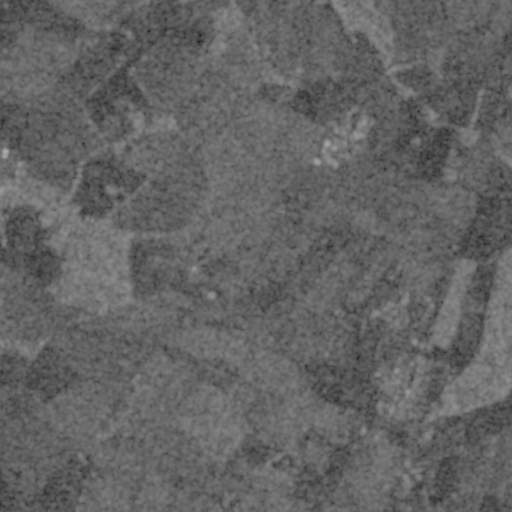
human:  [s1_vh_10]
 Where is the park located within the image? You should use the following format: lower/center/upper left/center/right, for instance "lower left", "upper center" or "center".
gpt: The park is located in the lower right of the image.
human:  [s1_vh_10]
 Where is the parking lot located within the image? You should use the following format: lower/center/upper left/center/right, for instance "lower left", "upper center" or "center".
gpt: The parking lot is located in the upper center of the image.
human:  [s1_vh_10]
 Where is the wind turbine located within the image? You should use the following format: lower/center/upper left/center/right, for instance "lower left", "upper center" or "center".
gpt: The wind turbine is located in the upper center of the image.
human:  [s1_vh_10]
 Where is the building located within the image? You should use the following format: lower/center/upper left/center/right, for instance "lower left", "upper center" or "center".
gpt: There is no building in the image.

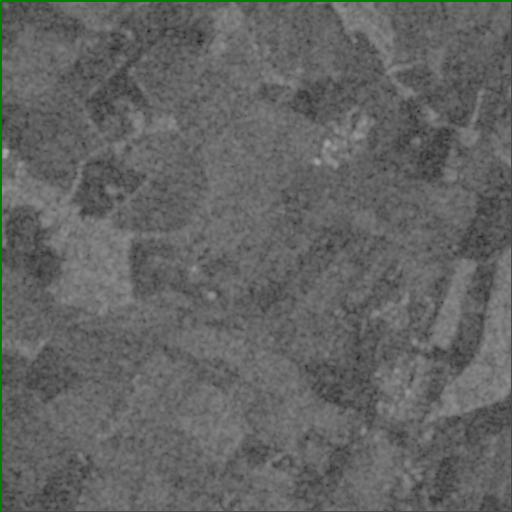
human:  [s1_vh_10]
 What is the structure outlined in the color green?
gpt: The structure outlined in green is a crop field.
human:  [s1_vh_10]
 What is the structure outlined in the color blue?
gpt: There is no blue outline.